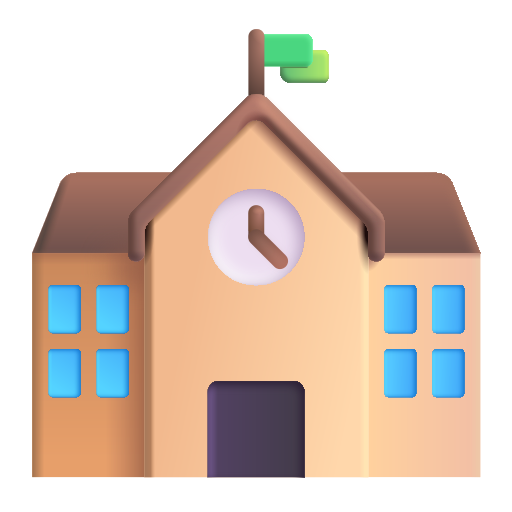
school color